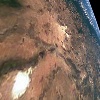
Label: land